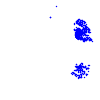
Particle: electron